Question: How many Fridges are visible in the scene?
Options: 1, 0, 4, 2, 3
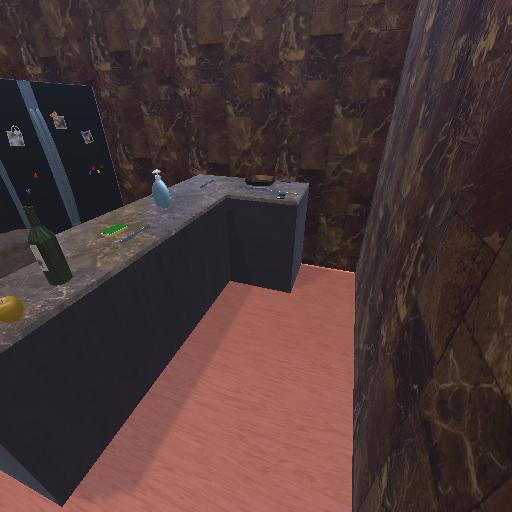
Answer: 1